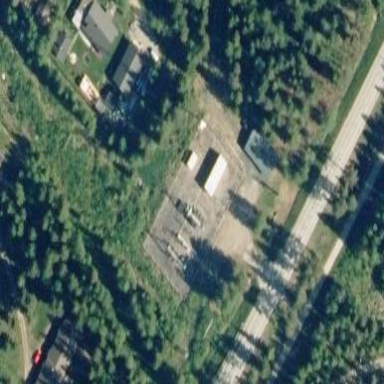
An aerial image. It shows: There is distribution substation enclosed by fence.